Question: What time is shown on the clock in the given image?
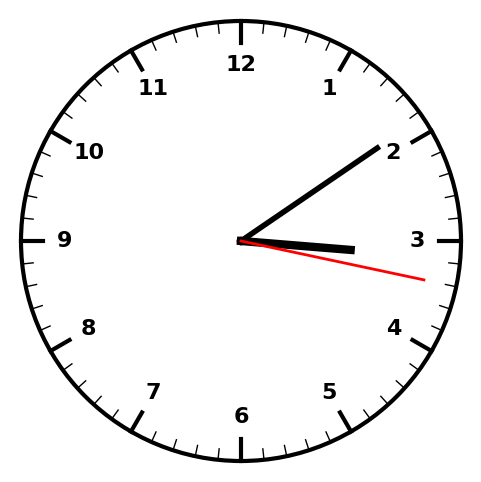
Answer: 03:09:17